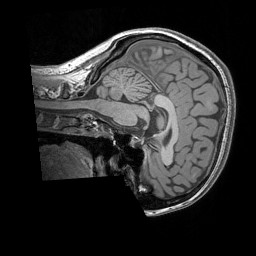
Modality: T1w
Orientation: sagittal
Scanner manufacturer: siemens
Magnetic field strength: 3 T
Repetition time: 1.83 s
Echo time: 0.00303 s